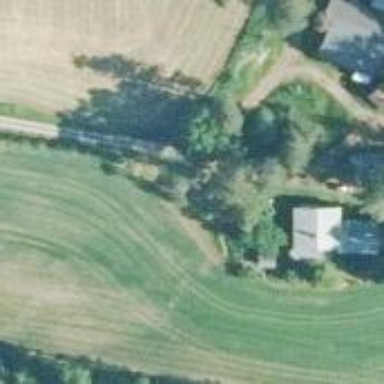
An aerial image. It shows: Driveway with grade 1 track surface.